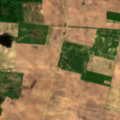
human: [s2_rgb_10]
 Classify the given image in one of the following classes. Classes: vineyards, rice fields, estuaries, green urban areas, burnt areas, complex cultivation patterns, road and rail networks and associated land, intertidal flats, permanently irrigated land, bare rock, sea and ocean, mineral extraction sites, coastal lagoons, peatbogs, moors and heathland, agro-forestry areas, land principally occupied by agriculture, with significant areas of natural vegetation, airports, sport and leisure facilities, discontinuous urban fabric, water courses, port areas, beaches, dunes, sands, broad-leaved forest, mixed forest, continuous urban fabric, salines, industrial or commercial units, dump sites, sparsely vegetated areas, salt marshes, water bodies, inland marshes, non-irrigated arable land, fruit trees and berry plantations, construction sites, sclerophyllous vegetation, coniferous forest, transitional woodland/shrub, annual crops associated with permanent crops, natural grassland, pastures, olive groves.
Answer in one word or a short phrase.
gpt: industrial or commercial units, non-irrigated arable land, transitional woodland/shrub